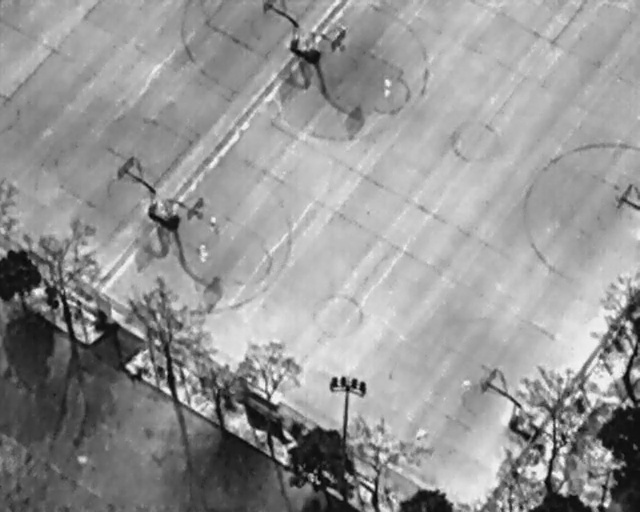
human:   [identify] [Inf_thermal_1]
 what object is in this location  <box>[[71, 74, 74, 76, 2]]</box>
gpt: <ref>1 medium person at the bottom right</ref>

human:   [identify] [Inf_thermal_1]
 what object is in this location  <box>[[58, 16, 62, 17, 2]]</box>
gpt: <ref>1 medium person at the top</ref>

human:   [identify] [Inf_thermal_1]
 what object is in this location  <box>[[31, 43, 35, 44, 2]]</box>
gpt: <ref>1 small person at the center</ref>

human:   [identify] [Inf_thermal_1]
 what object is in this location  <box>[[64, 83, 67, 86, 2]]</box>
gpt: <ref>1 medium person at the bottom</ref>